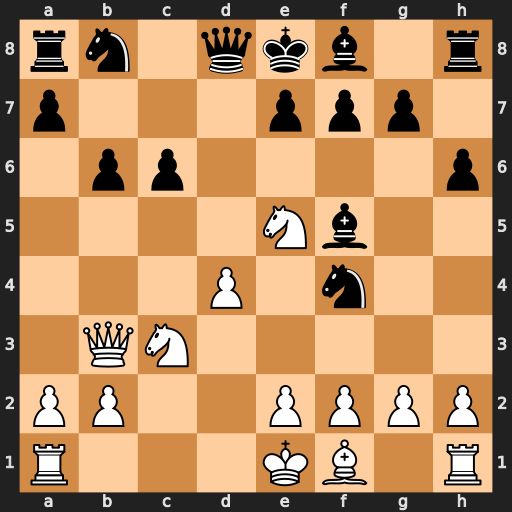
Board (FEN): rn1qkb1r/p3ppp1/1pp4p/4Nb2/3P1n2/1QN5/PP2PPPP/R3KB1R
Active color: w
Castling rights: KQkq
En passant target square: -
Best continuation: Qxf7#